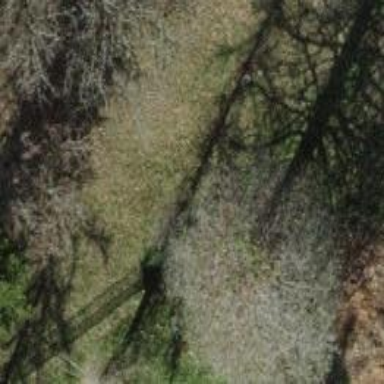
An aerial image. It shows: Beautiful tree in nature.